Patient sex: M
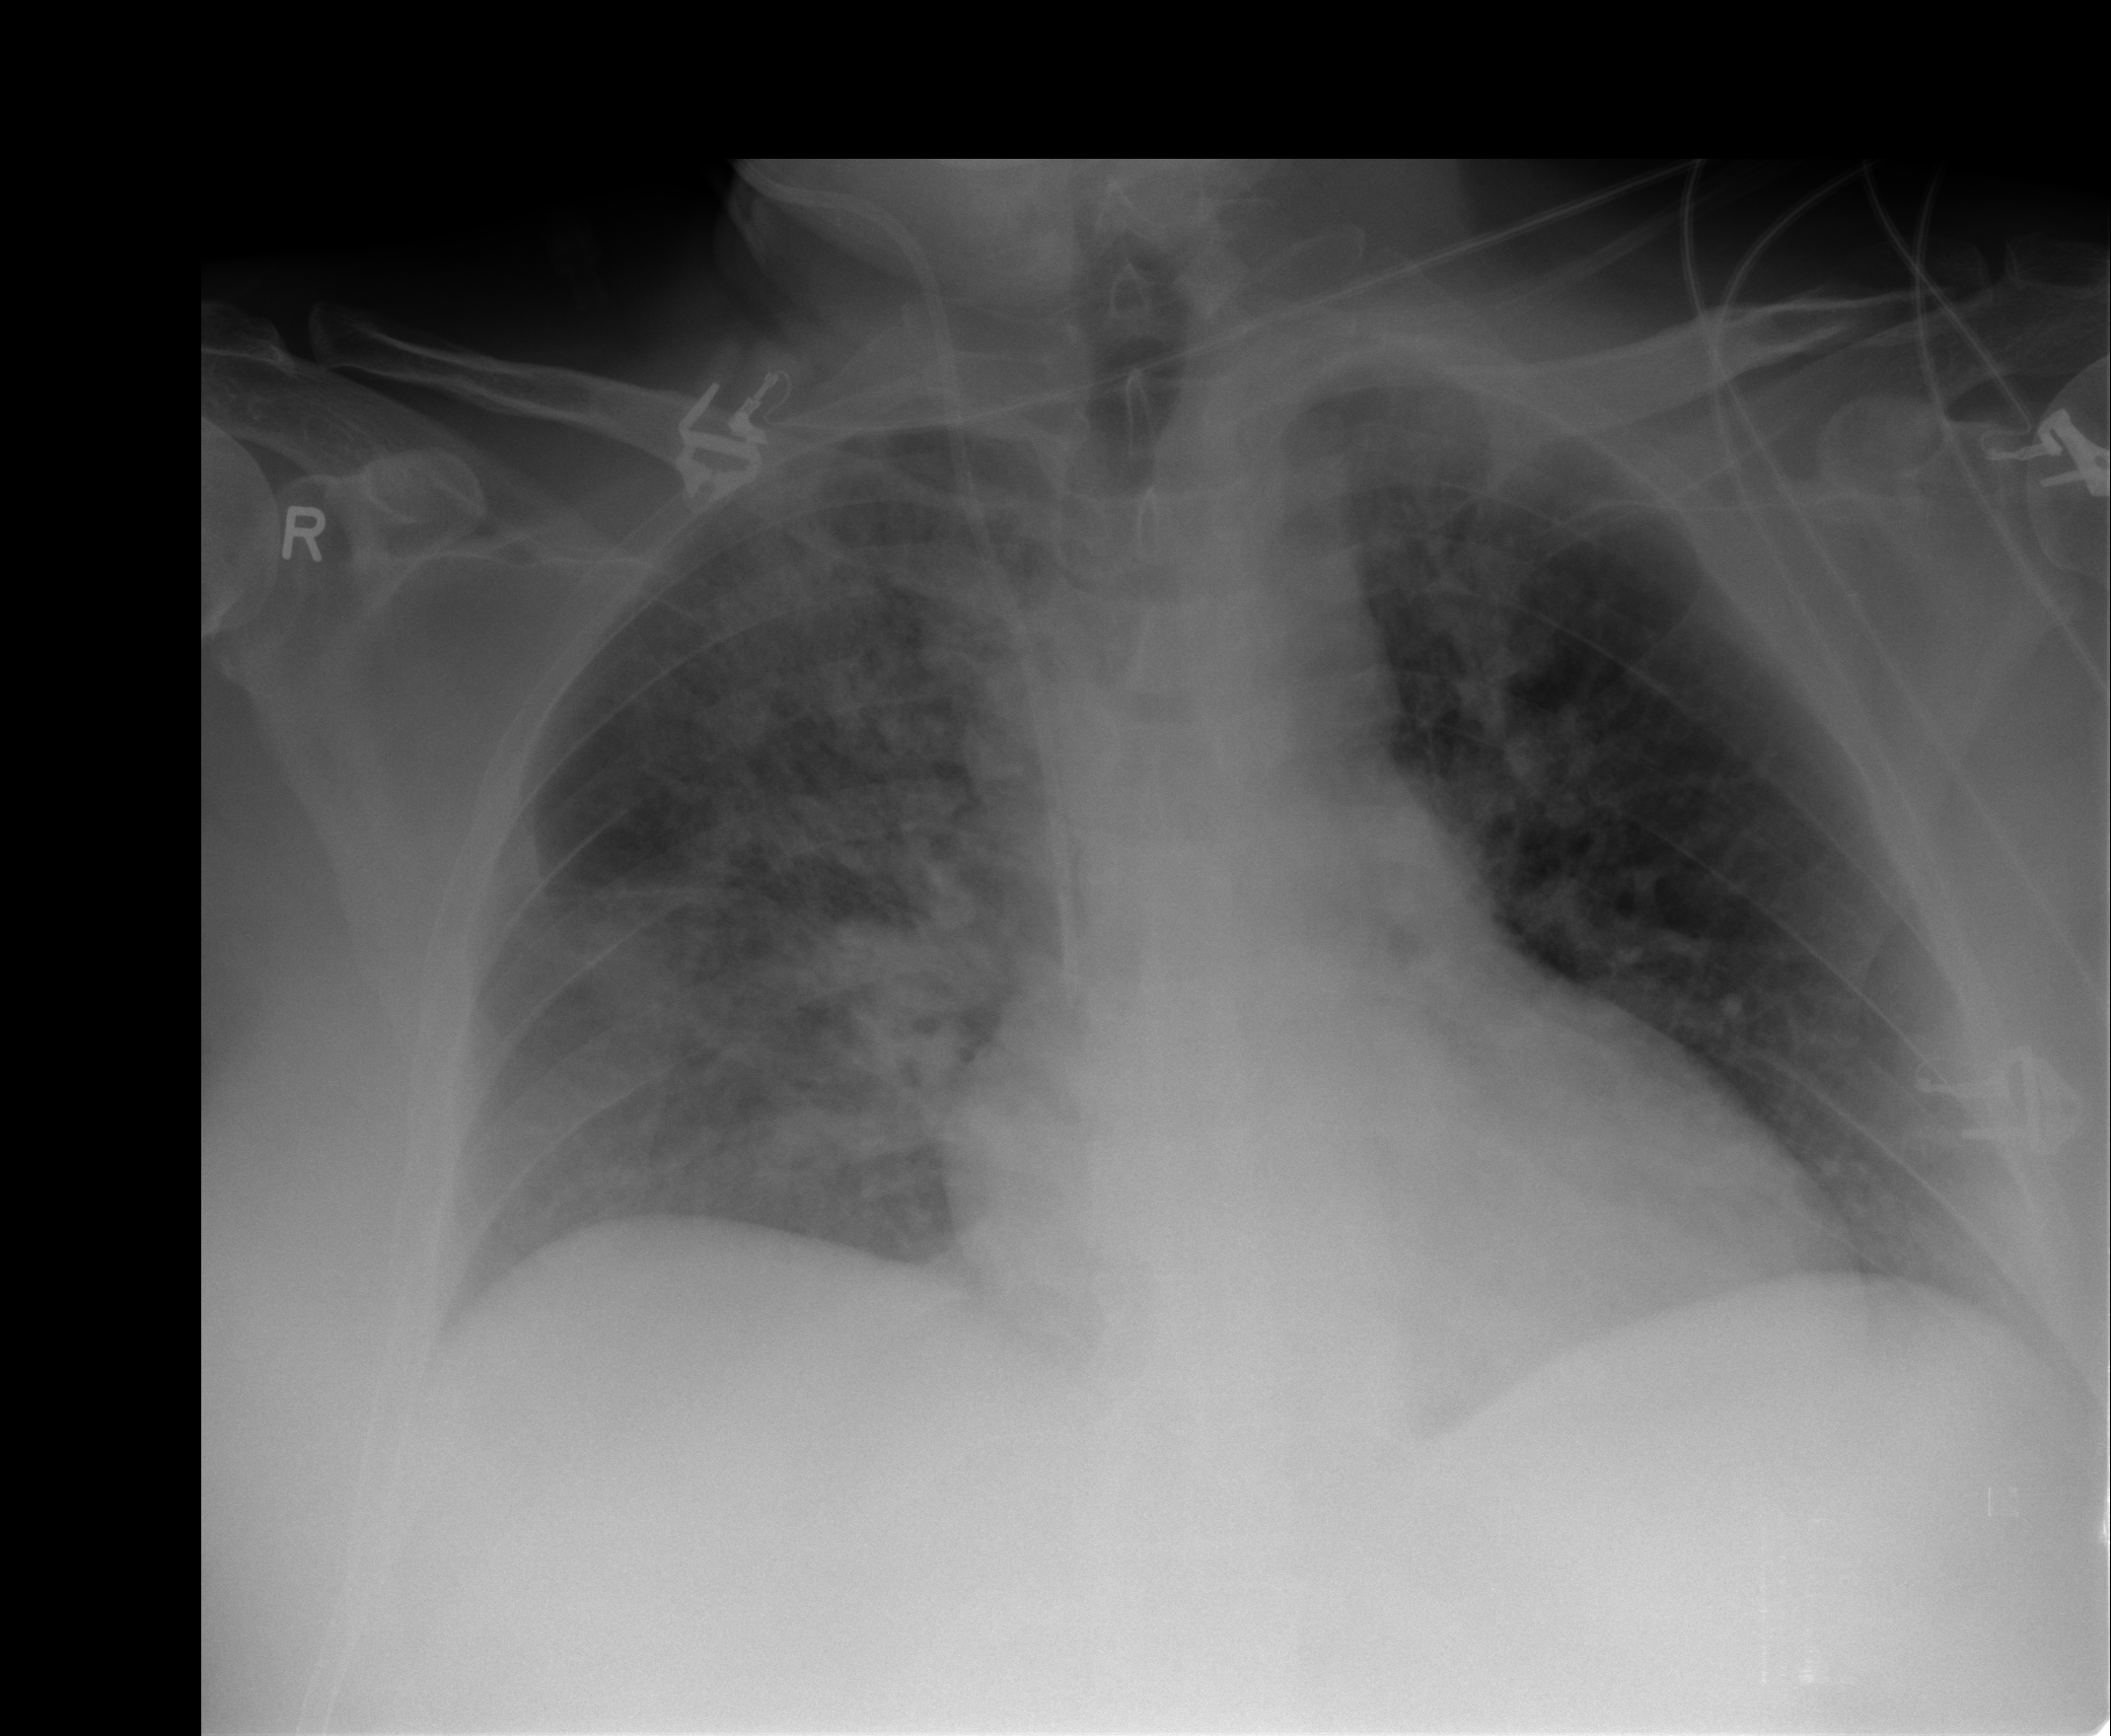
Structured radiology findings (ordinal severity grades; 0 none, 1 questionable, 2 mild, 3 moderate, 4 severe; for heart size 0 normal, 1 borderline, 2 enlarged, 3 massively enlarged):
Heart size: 0
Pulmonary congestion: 3
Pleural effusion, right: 2
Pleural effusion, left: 1
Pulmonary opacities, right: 2
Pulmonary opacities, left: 0
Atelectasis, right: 1
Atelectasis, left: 1